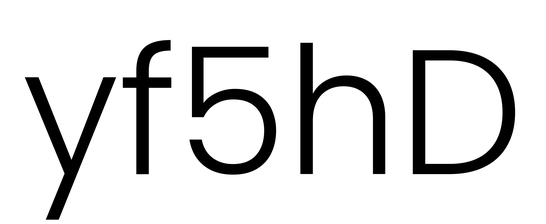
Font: Poppins-Light